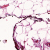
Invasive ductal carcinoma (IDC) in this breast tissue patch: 0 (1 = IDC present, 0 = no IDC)